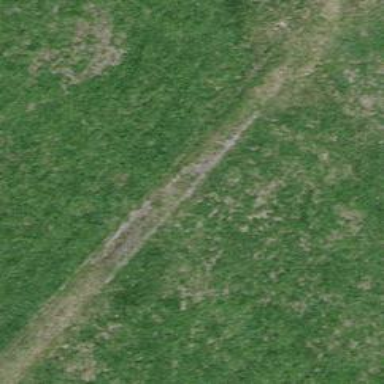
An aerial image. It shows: Track road with grade4 tracktype.